Field crop: tomato
Growth stage: 2
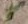
Species: solanum